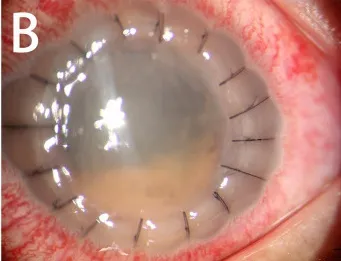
(B) Clinical picture shows whitish infiltrates in the center of the graft with a small hypopyon.
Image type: medical_photograph (other_medical_photograph)